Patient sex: F
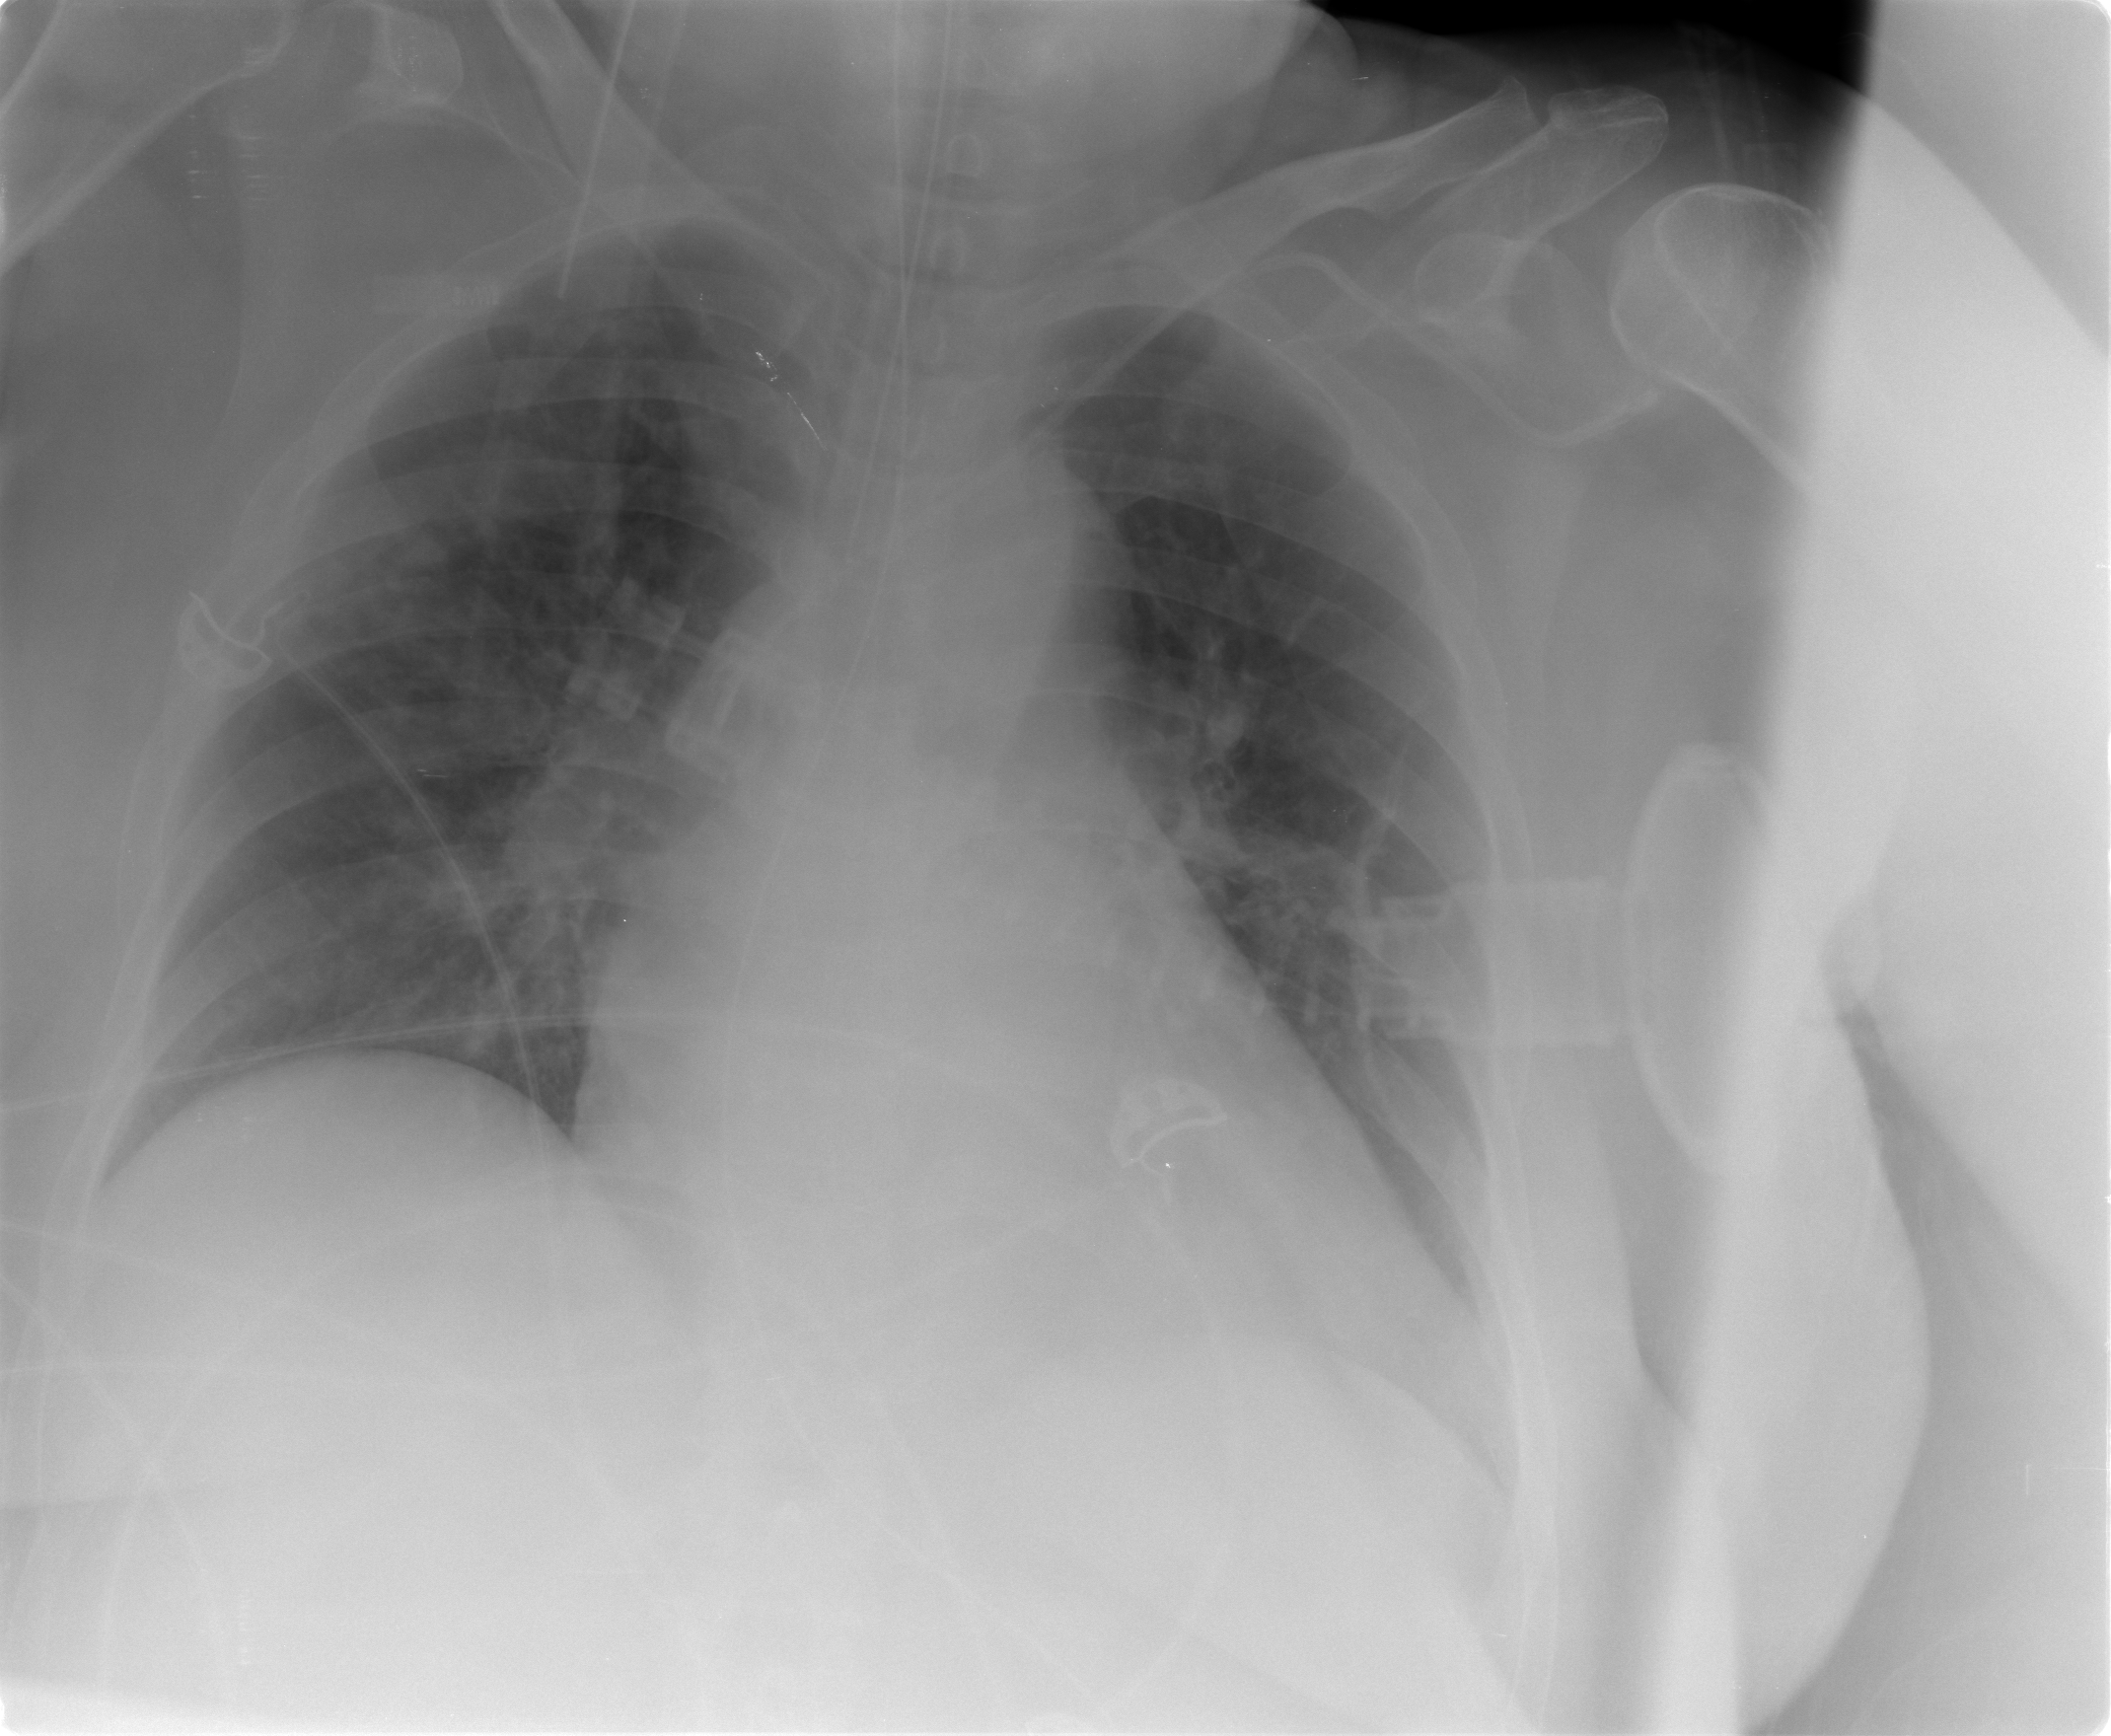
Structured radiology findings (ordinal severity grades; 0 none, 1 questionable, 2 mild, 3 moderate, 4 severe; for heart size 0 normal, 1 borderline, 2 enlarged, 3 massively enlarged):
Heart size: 2
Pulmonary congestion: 2
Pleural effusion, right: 0
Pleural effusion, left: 0
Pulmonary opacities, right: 2
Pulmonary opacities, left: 0
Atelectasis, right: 0
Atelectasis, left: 0